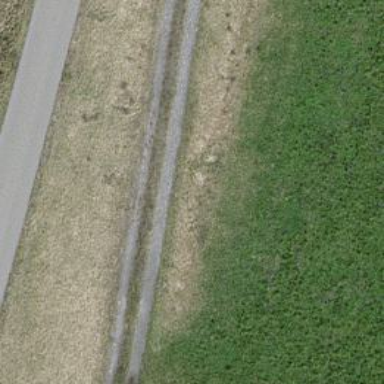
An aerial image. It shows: Track with grade 2 gravel surface.